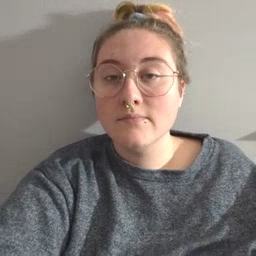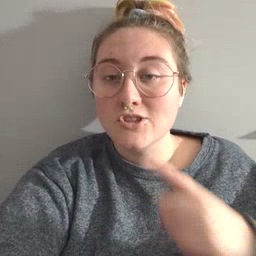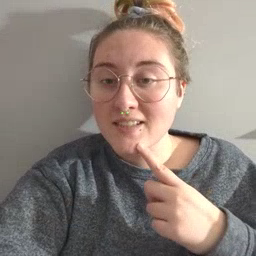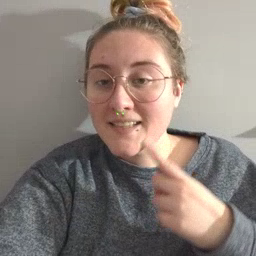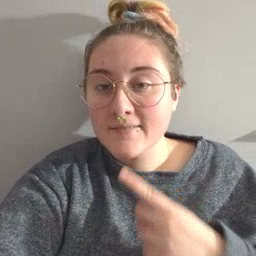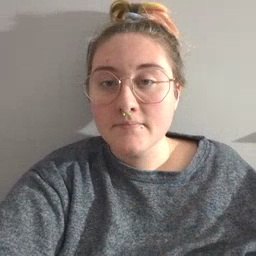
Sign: chin